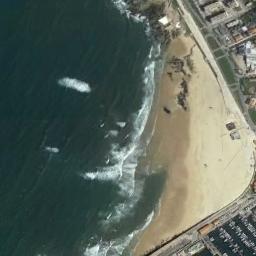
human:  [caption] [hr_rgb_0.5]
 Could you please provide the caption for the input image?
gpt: The blue sea and row of houses by the beach .

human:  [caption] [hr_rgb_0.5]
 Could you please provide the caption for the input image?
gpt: There are people playing near the beach .

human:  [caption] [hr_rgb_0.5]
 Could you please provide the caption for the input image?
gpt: The beach with khaki sand and the residential area beside .

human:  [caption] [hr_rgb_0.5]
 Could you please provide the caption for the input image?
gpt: There are many buildings and green seawater beside the beach .

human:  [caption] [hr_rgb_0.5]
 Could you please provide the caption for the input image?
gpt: Many buildings are near the beach .